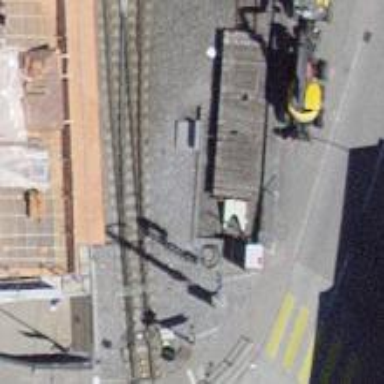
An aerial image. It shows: Railway buffer stop.